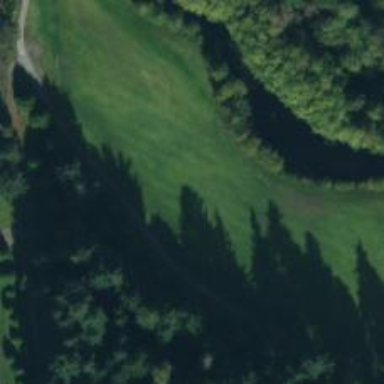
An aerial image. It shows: Golf hole.